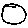
Label: circle